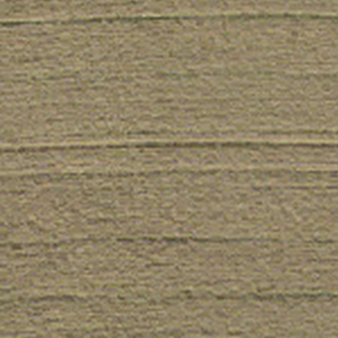
Label: other